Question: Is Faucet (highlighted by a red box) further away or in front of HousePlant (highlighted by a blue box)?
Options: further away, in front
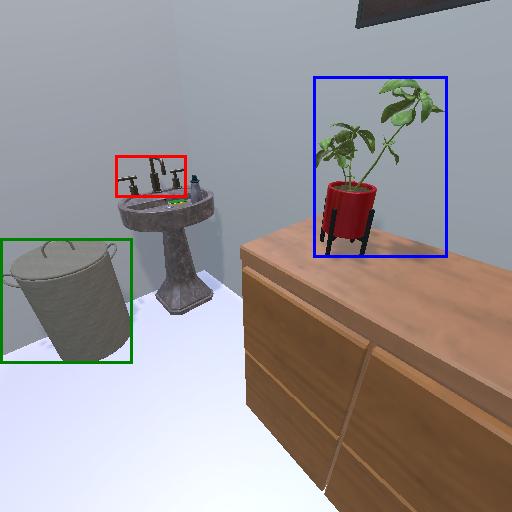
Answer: further away